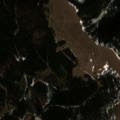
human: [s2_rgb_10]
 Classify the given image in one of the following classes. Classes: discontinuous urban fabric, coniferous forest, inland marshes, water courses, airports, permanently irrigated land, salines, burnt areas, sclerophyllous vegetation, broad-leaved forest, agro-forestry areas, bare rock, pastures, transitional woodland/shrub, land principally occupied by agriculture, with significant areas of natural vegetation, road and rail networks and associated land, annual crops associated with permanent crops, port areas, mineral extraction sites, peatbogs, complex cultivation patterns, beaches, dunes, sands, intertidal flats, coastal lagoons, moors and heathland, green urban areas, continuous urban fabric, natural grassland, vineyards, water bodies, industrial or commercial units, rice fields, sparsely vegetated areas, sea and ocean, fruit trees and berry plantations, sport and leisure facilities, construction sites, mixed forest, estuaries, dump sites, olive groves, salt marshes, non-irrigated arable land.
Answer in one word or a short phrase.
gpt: coniferous forest, natural grassland